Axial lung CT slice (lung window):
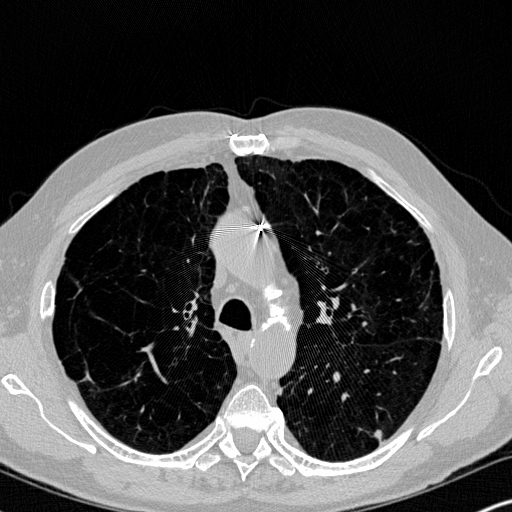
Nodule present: yes
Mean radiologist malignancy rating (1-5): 3